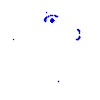
Particle: pion